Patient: sex M, age 58
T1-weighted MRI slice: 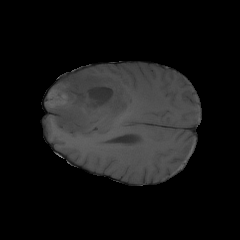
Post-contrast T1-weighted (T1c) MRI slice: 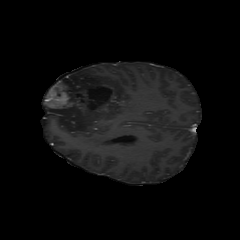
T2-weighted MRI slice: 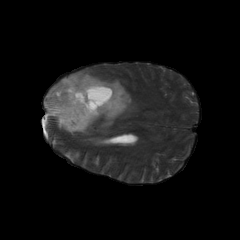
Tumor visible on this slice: yes
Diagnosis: Astrocytoma, IDH-mutant
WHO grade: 4